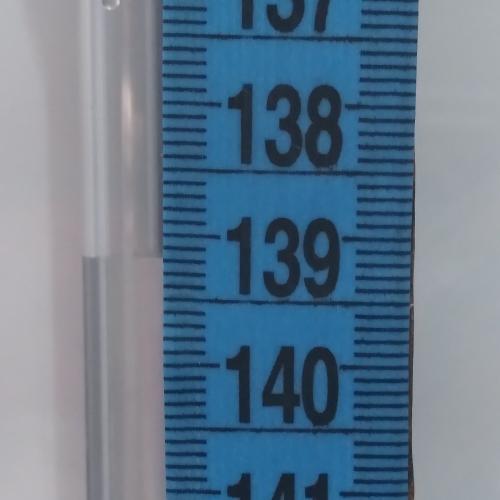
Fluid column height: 139.2 cm